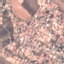
Land use / land cover: Residential